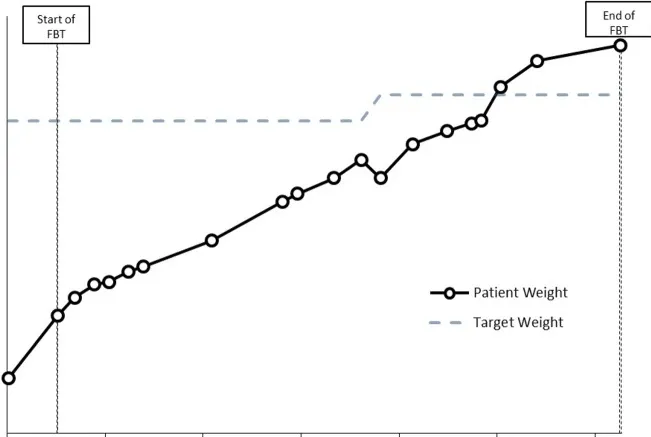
Case 5 weight graph (Hannah).
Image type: chart (chart)